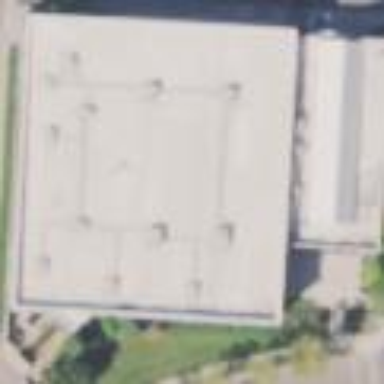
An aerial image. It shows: Car shop building.